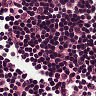
Metastatic tissue present: no